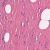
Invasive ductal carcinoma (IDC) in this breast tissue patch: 0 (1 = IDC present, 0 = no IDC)